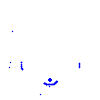
Particle: kaon